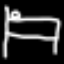
Label: bed